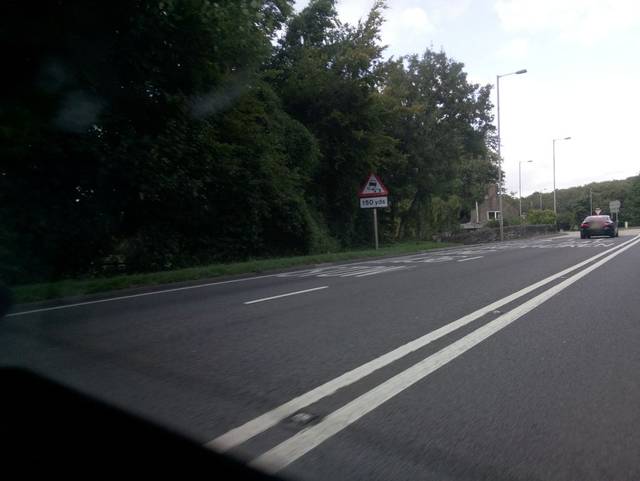
Region: United Kingdom
Coordinates: 51.843, -2.097